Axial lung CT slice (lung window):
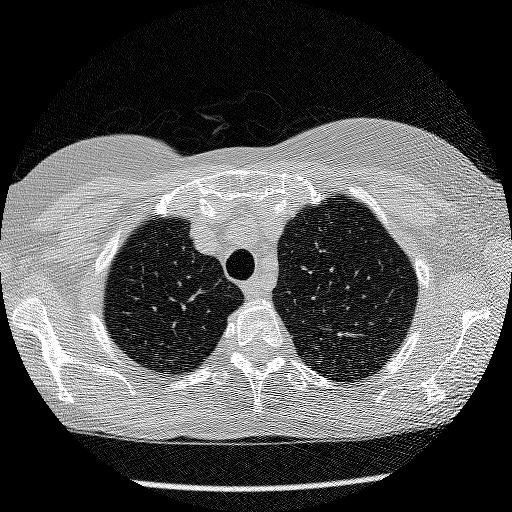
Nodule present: no